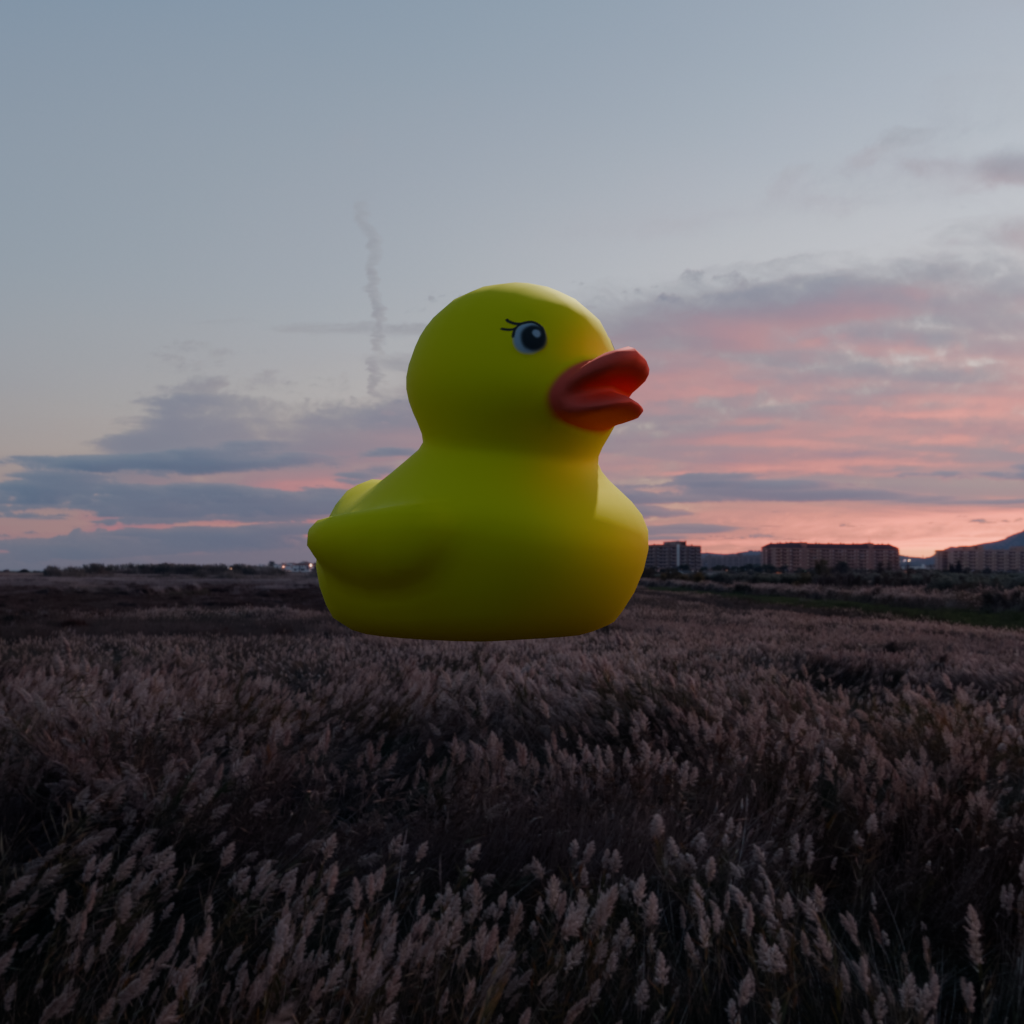
an image of a yellow rubber duck seen from <front_right> in a muddy path at sunset with fields on both sides.